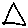
Label: triangle